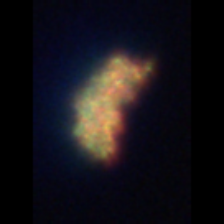
Taxon: Unknown_detritus
Group: Unknown